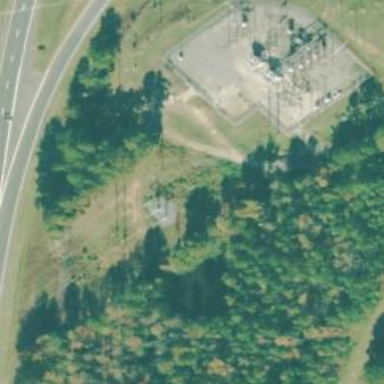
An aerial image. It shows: H-frame power tower design.